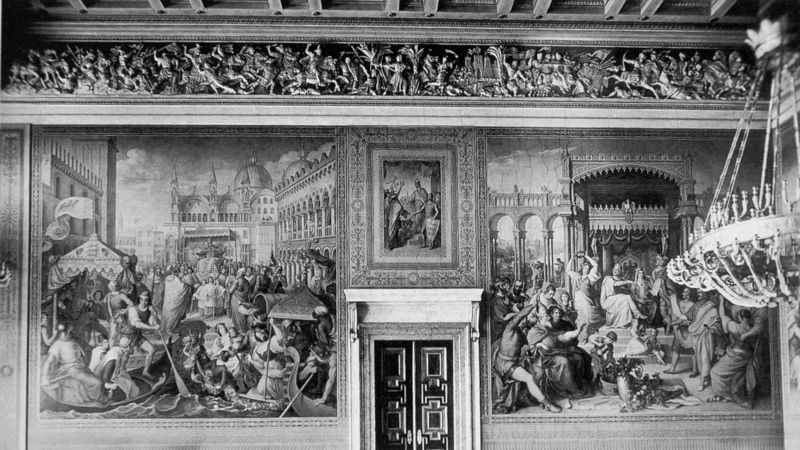
Titel: Ansicht der Ostwand im Saal Friedrich Barbarossas
Künstler: Julius Schnorr von Carolsfeld
Standort: München
Institution: Residenz
Schlagwörter: gemälde, kampf, wasser, weiß, menschen, stadt, fenster, grau, raum, schwarz, szene, säule, säulen, tür, schloss, malerei, ornament, tanz, feier, wand, barock, rahmen, innenraum, kanal, kirche, interieur, decke, musik, renaissance, boot, boote, kahn, paddel, ruder, relief, schiffe, bilder, fahnen, italien, perspektive, venedig, fahne, flagge, türe, saal, figuren, kuppel, romantik, treppe, könig, papst, thron, bordüre, detail, ruderboot, ornamente, wandgemälde, wandmalerei, kronleuchter, leuchter, lüster, nazarener, tor, galerie, foto, fotografie, photographie, stadtansicht, eingang, antike, bayern, münchen, palast, palazzo, schwarzweiss, stich, herrscher, holzdecke, türstock, wimpel, schnitzerei, photo, fries, portal, sims, gesims, residenz, doge, fresken, historienmalerei, krönung, zerstört, baldachin, kassetten, kassettendecke, fresko, reliefs, fotographie, szenen, tänzer, fresco, geschnitzt, zelt, mamor, forum, gebälk, säulengang, pallazzo, piazza, raun, ludwig i., ür, gondel, gondeln, aachen, zyklus, galeere, sänfte, schnorr, bildfelder, könig ludwig i., kaisersaal, deutsche kaiser, freskenzyklus, historienzyklus, julius schnorr von carolsfeld, kriegsverlust, stadtansichten, wandgestaltung, deckenverzierung, gefache, historienbilder, 19. jahrhundert, 1900, kronleuchter rechts, tür mittig, bondeln